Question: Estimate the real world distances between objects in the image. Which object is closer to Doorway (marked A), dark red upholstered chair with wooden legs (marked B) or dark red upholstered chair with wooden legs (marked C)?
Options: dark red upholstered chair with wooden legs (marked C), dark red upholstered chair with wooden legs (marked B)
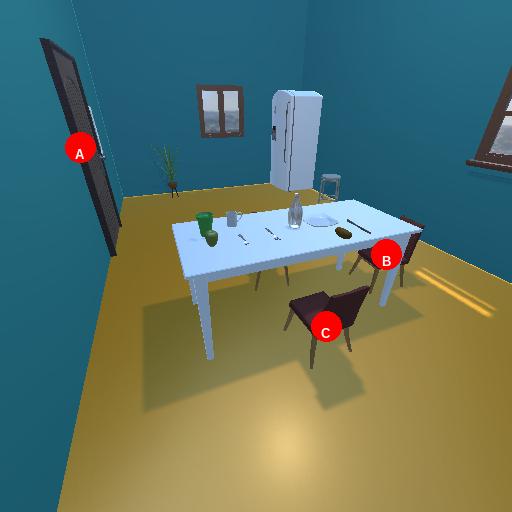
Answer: dark red upholstered chair with wooden legs (marked C)